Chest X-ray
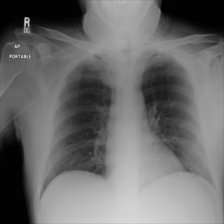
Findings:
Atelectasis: negative
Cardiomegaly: negative
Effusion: negative
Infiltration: negative
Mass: negative
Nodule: negative
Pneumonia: negative
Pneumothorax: negative
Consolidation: negative
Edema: negative
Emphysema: negative
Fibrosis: negative
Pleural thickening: negative
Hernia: negative